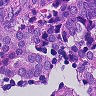
Metastatic tissue present: yes